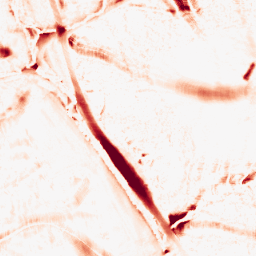
Category: morphological
Decomposition family: morphological_ellipse
Decomposition parameters: operation: opening
width: 30
height: 30
Upsampling method: bilinear
Upsampling parameters: scale: 4
Upsampling scale: 4